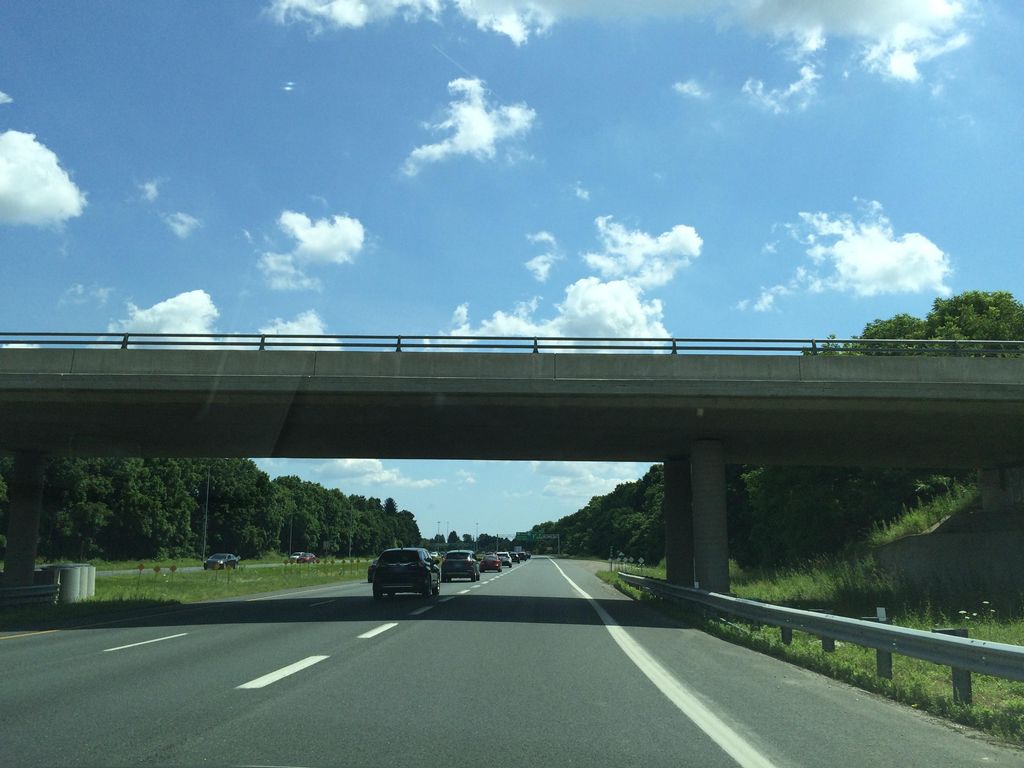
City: hamilton